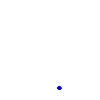
Particle: pion